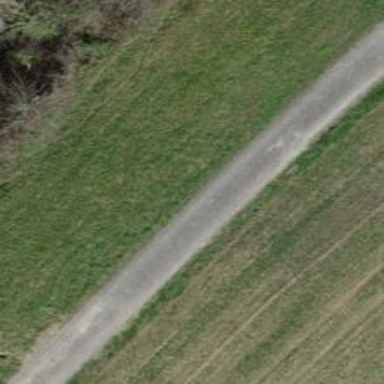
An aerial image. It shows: Unclassified paved road.